Interaction volume radius: 10 \u00c5
Interaction volume height: 15 \u00c5
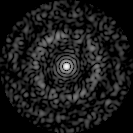
Disorder parameter: 0.8224